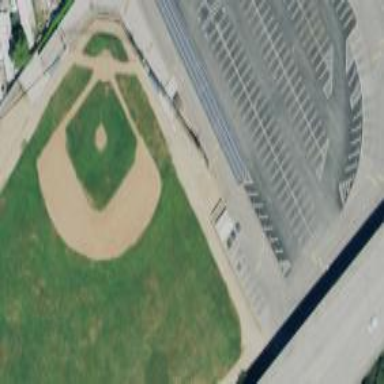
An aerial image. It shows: Baseball pitch for leisure land.